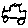
Label: car